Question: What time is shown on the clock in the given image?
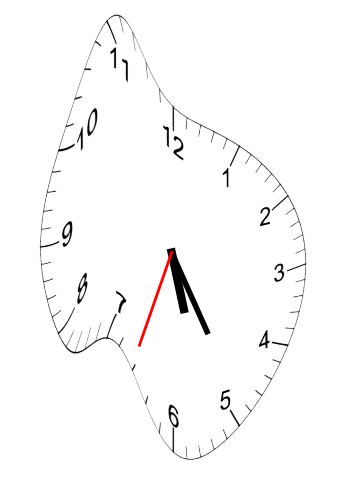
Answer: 05:24:33